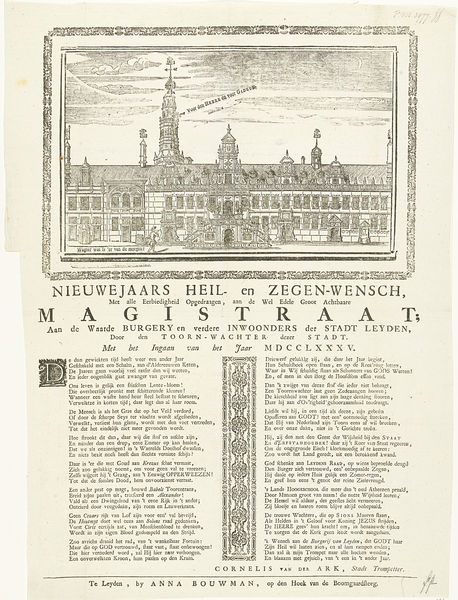
Titel: Nieuwjaarsprent van de torenwachter van Leiden voor het jaar 1785
Standort: Amsterdam
Institution: Rijksmuseum
Schlagwörter: greek, house, history, book